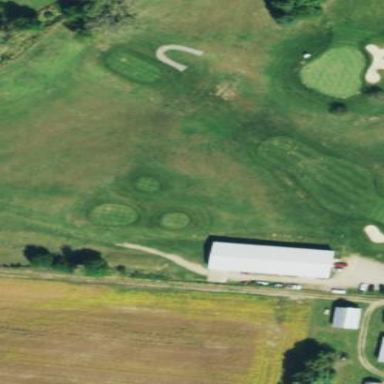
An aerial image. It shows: Grassy area designated as golf fairway.